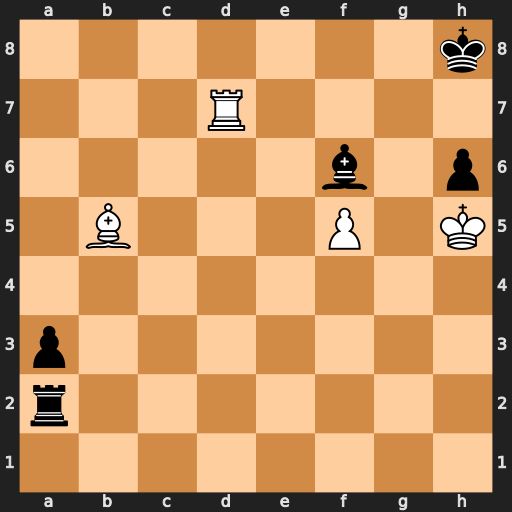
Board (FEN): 7k/3R4/5b1p/1B3P1K/8/p7/r7/8
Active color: w
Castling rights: -
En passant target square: -
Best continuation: Kg6 Bh4 Rh7+ Kg8 Bc4+